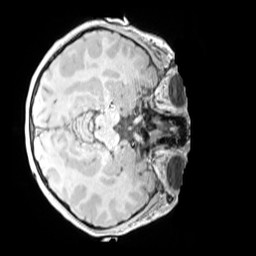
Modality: MP2RAGE
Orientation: axial
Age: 9
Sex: female
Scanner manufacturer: siemens
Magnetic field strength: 3 T
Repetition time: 4 s
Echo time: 0.00303 s